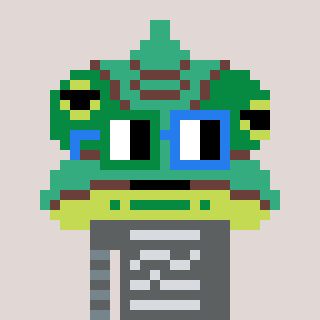
a pixel art character with square green and blue glasses, a chameleon-shaped head and a yellow-colored body on a warm background